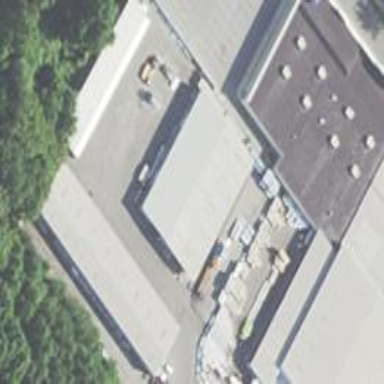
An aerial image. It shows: Warehouse.